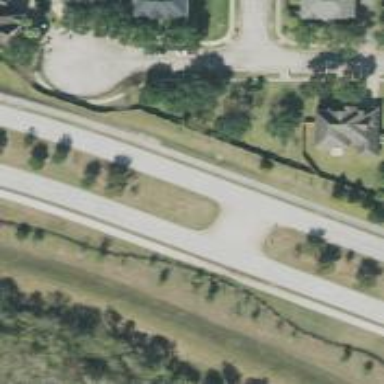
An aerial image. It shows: Secondary link road.